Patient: sex M, age 48
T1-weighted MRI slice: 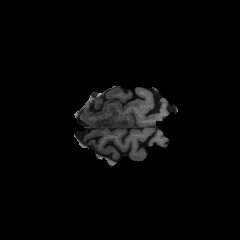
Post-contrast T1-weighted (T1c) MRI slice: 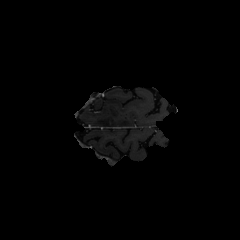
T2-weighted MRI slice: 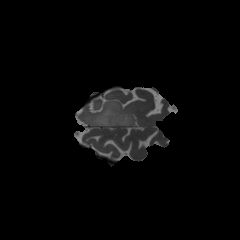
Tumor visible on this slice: yes
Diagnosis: Astrocytoma, IDH-mutant
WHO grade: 3